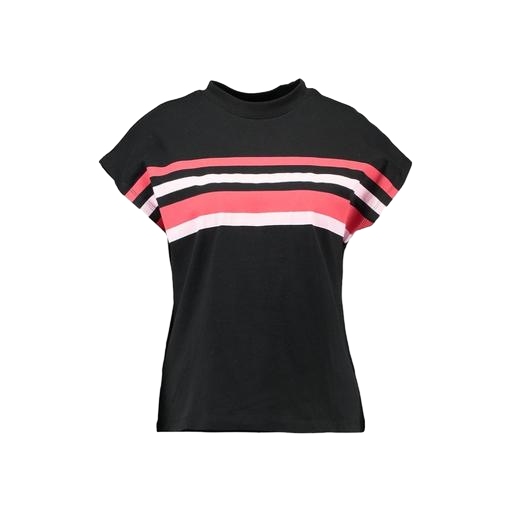
black women's stripe t, club stripe tee, black women's striped t-shirt, white background